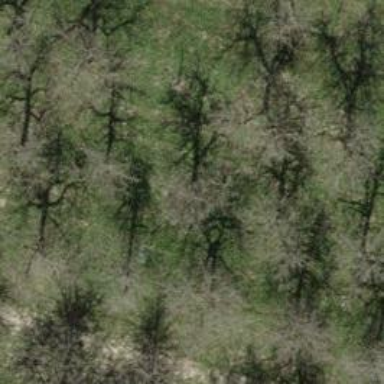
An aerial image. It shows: Beautiful tree in nature.